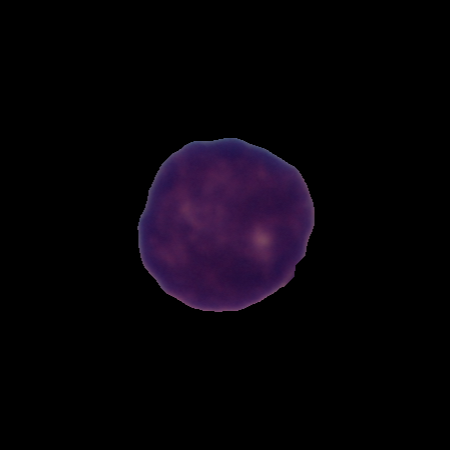
Label: healthy